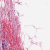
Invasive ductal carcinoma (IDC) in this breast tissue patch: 0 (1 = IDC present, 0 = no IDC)